Current action and preconditions to check: trajectory_clear

Your task: For each precondition in the list above, predict whether it will hold at this action.

Consider the current scene as observed from the mobile robot's camera, and analyze the predicted future states of all dynamic agents (e.g., people, animals, vehicles, or any moving entities) within the NEXT SECOND.

IMPORTANT: Only answer "very likely" if you are absolutely certain—based on strong, clear evidence—that a dynamic agent will violate the precondition in the predicted future state. Do NOT answer "very likely" for unlikely, ambiguous, or low-probability risks.

Ask yourself for each precondition: Is there a high probability, with clear and convincing evidence, that the predicted future states of any dynamic agent will interfere with the predicted future state of the currently executing action within the NEXT SECOND, causing that precondition to fail?

Assess the risk level based on these predictions. Use "likely" or "very likely" if motions create a clear risk of interference.

Use "neutral" or "improbable" if agents are nearby but their predicted paths are clearly diverging or non-conflicting.

Failure Risk Categories: "very improbable", "improbable", "neutral", "likely", "very likely"

Answer Format: Output ONLY the probability_of_failure value from these categories: "very improbable", "improbable", "neutral", "likely", "very likely"

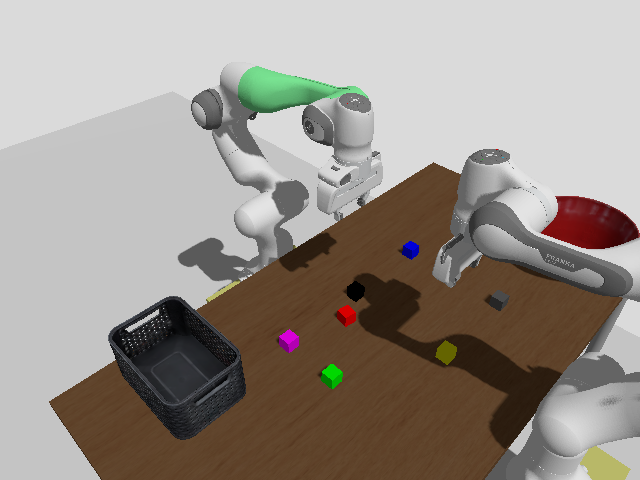

Answer: very improbable